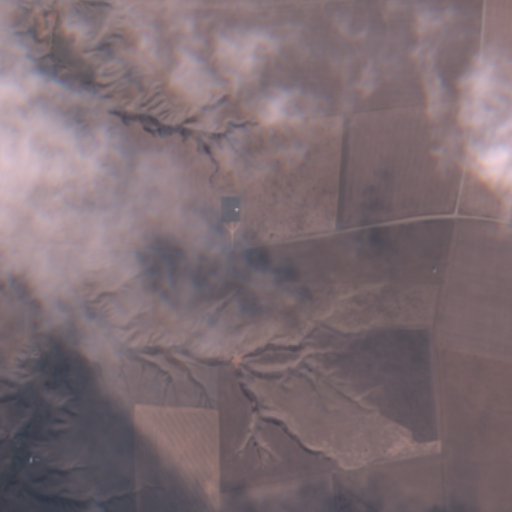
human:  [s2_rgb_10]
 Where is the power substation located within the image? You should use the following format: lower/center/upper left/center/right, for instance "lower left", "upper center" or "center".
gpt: The power substation is located in the center of the image.
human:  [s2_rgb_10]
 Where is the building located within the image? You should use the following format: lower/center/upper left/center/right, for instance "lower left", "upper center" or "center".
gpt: The building is located in the left of the image.
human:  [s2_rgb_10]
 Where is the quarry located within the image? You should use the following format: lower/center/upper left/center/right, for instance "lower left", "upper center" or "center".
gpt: There is no quarry in the image.